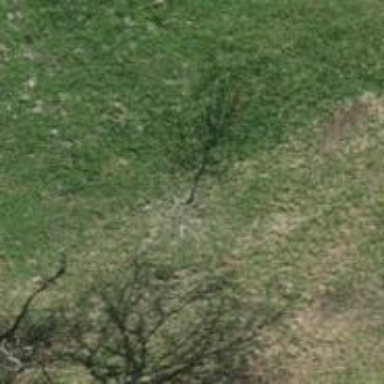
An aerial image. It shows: Beautiful tree in nature.